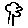
Label: tree